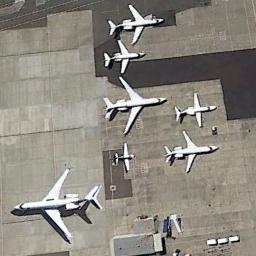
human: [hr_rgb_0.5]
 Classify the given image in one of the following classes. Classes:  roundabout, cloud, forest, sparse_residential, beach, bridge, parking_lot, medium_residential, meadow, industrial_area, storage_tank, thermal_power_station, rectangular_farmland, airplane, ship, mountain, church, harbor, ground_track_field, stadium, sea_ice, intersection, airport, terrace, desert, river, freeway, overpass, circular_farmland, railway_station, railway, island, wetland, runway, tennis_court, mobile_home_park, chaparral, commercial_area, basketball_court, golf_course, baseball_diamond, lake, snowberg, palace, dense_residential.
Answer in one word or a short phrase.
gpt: airplane